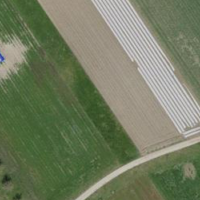
EUNIS habitat code: 52
Species observed at this site:
Trifolium repens